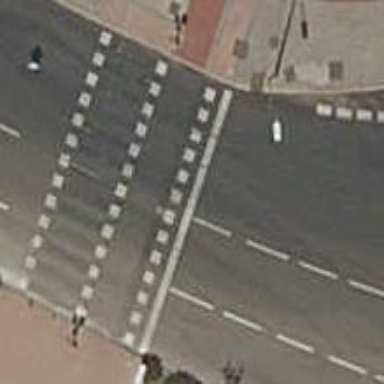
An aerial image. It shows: Crossing with traffic signals.